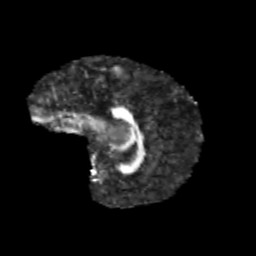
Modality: FA
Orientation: sagittal
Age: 10
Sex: female
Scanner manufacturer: siemens
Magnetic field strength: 3 T
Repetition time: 3.8 s
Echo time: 0.07 s